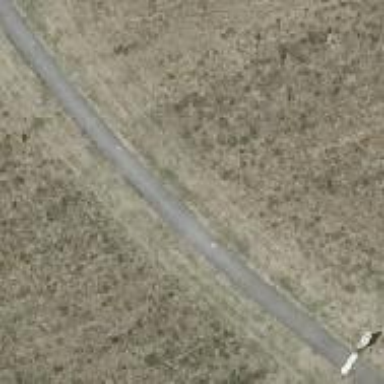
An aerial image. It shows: Asphalt road designated for service vehicles.